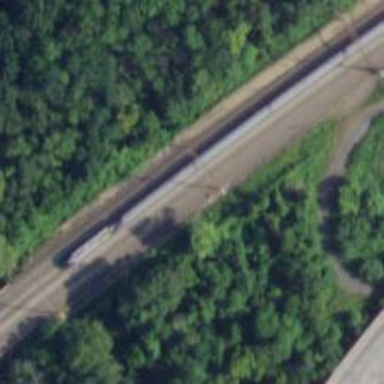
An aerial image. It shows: Railway track with contact lines for electrification.